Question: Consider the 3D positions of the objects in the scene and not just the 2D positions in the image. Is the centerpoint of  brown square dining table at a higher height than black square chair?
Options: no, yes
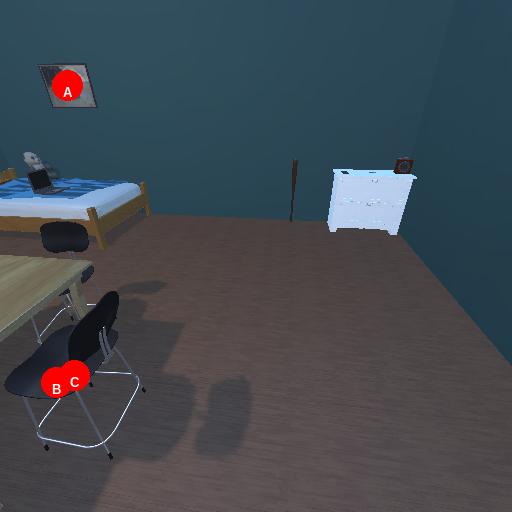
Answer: no